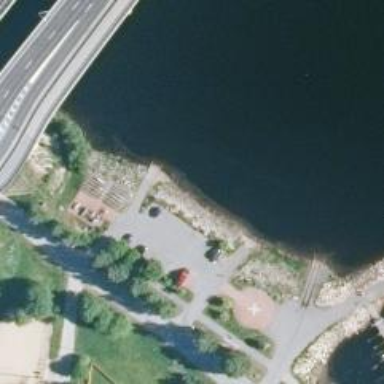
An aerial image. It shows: Slipway on leisure land.